Question: I have an array holding many records. Set up like this:
'''
Tcustomer= record
Name: string[40];
Address: string[100];
phone: string[15];
email:string[50];
end;
'''
Now, Lets say I wanted to search this array for a person with a certain name certain address. How would I go about this? So basically searching more than just 1 element. (I can search for specifically 1 property but cant filter more than 1)
Attached is a picture of how my form is set up and this'll show in more detail as to what I'm referring to:

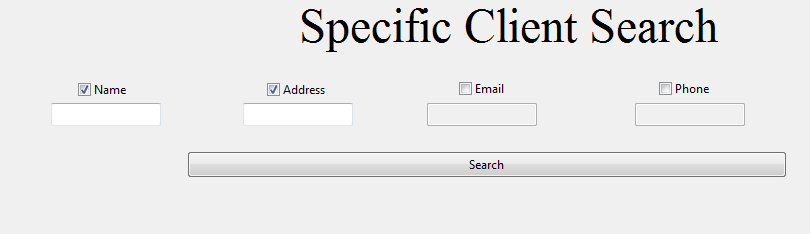
Answer: You just iterate the array and check multiple properties of the record in your loop. Here's an example that searches for a match in either name, address, phone, or email; to change it to look for a match in multiple record properties (like name address), just replace the 'or' clauses in the test with two or more tests using 'and' instead, as in 'if (Customers[Idx].Name = Name) and (Customers[Idx].Address = Address) then'.
'''
type
TCustomer = record
Name: string[40];
Address: string[100];
Phone: string[15];
Email:string[50];
end;
TCustomerList: array of TCustomer;
function FindCustomer(const Name, Address, EMail,
Phone: string; const Customers: TCustomerList): Integer;
var
i: Integer;
begin
Result := -1; // Value if no match found
for i := Low(Customers) to High(Customers) do
begin
if (Customers[i].Name = Name) or // Name matches?
(Customers[i].Address = Address) or // Address?
(Customers[i].EMail = EMail) or // Same email?
(Customers[i].Phone = Phone) then // Same phone
begin
Result := i; // Yep. We have a match.
Exit; // We're done.
end;
end;
end;
'''
Sample use:
'''
var
Idx: Integer;
begin
// Customers is your array of TCustomer in a TCustomerList
Idx := FindCustomer('', '', '', 'jsmith@example.com', Customers);
if (Idx = -1) then
WriteLn('No match found.')
else
WriteLn(Format('Customer %d: %s %s %s %s',
[Idx,
Customers[Idx].Name,
Customers[Idx].Address,
Customers[Idx].Phone,
Customers[Idx].EMail]));
end;
'''
To match on a combination of values (such as 'Name' and 'Address'), just change the condition in the 'if' appropriately:
'''
function FindCustomerByNameAndAddress(const Name, Address: string;
const Customers: TCustomerList): Integer;
var
i: Integer;
begin
Result := -1; // Value if no match found
for i := Low(Customers) to High(Customers) do
begin
if (Customers[i].Name = Name) then // Name matches.
if (Customers[i].Address = Address) then // Does address?
begin
Result := i; // Yep. We found it
Exit;
end;
end;
end;
'''
Sample use:
'''
Idx := FindCustomerByNameAndAddress('John Smith', '123 Main Street');
if Idx = -1 then
// Not found
else
// Found. Same code as above to access record.
'''